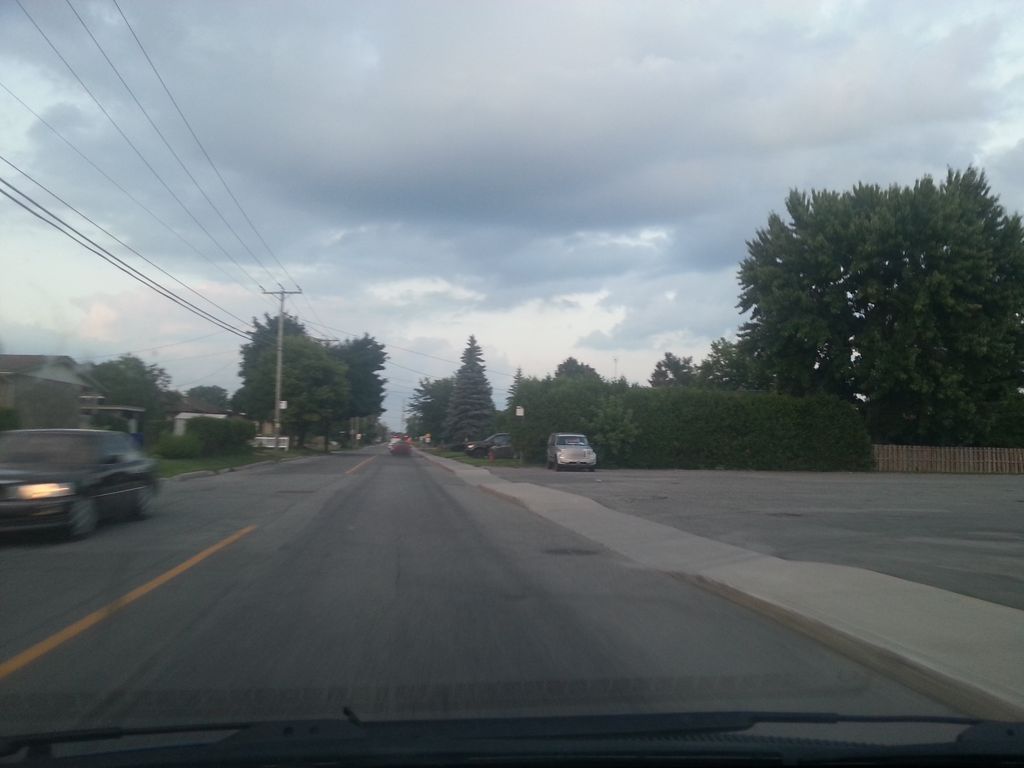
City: ottawa-gatineau